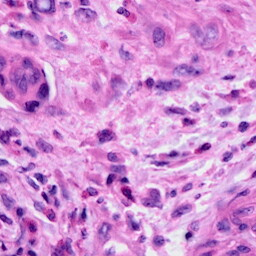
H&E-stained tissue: Cervix